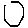
Label: hexagon